Question: I'm working windows phone 7 app which loads an image inside a HyperlinkButton. This works great, except for the 'Stretch="Uniform"' causes white space to be put around the image when it is not perfectly square. Is there a way to make this transparent?

'''
<HyperlinkButton NavigateUri="{Binding Id, StringFormat='{}/x;component/Pages/FullScreenImage.xaml?id={0}'}"
Grid.Column="0" Grid.Row="0"
toolkit:TiltEffect.IsTiltEnabled="True" Background="Transparent">
<HyperlinkButton.Template>
<ControlTemplate TargetType="HyperlinkButton">
<Grid Margin="0,0,0,10" >
<Grid.ColumnDefinitions>
<ColumnDefinition Width="*" />
</Grid.ColumnDefinitions>
<Grid.RowDefinitions>
<RowDefinition Height="Auto" />
<RowDefinition Height="*" />
</Grid.RowDefinitions>
<TextBlock Grid.Column="0"
Grid.Row="0"
Text="Advertised"
Margin="10,0,0,0"
Style="{StaticResource PhoneTextSubtleStyle}" />
<Image Grid.Column="0"
Grid.Row="1"
Margin="0"
Stretch="Uniform"
Source="{Binding ExpectedImage}" />
</Grid>
</ControlTemplate>
</HyperlinkButton.Template>
</HyperlinkButton>
'''
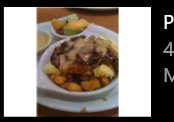
Answer: My image source is creating the white. :-/